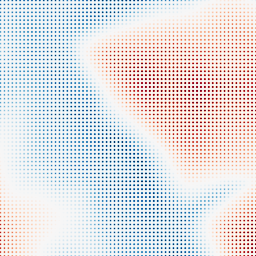
Category: multiscale
Decomposition family: dog
Decomposition parameters: sigma_low: 5
sigma_high: 100
Upsampling method: sinc_blackman
Upsampling parameters: scale: 8
kernel_size: 4
Upsampling scale: 8